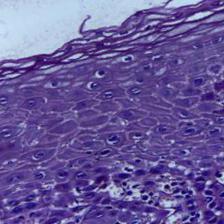
Diagnosis: Normal